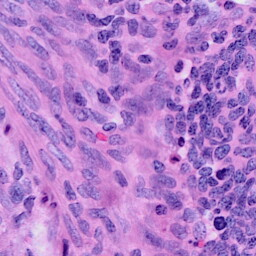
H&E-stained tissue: Cervix